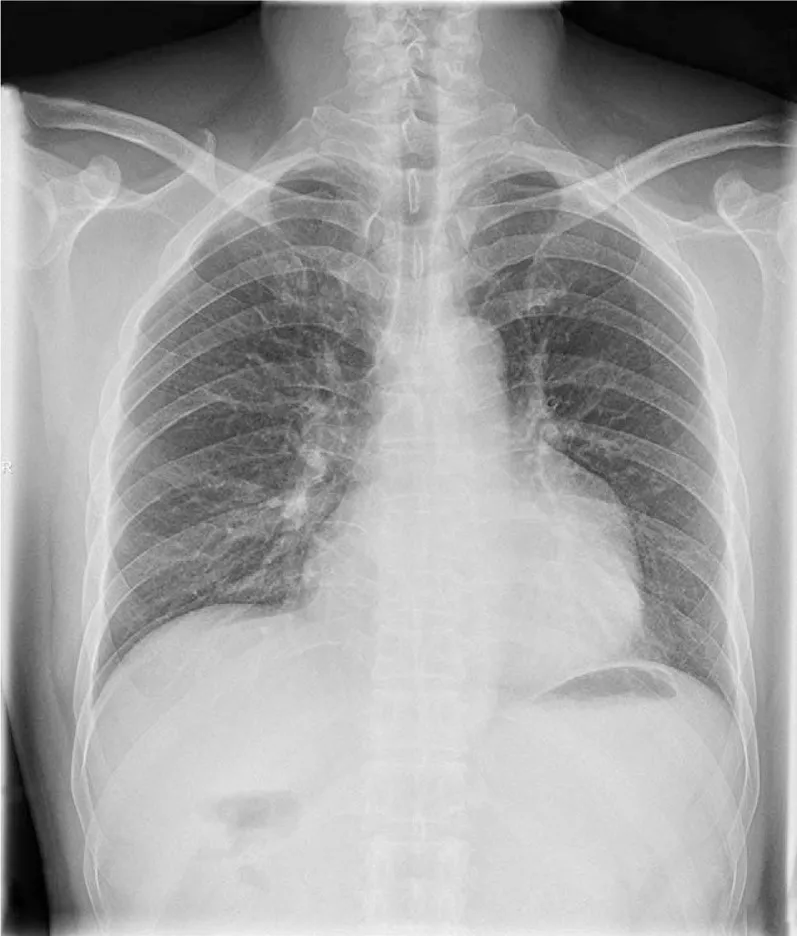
The posteroanterior chest x-ray demonstrating abnormal left heart border.
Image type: radiology (x_ray)